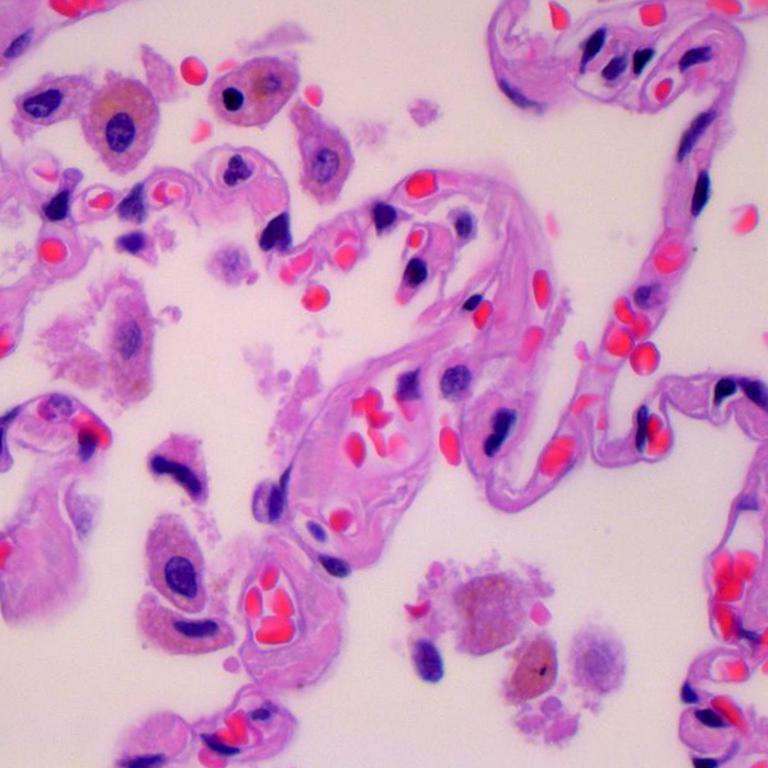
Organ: lung
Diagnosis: benign